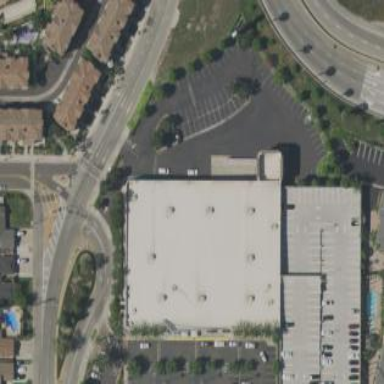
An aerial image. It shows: Building.